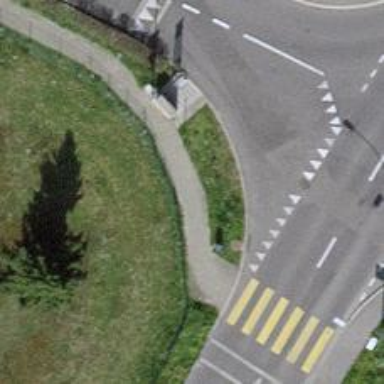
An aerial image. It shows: Sidewalk along the footway.